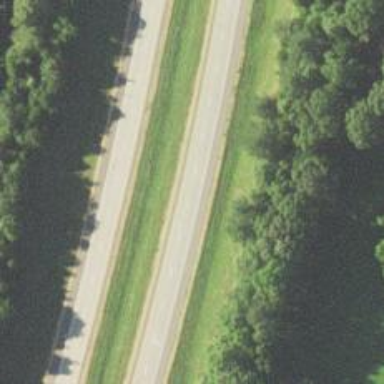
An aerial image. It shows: Motorway.